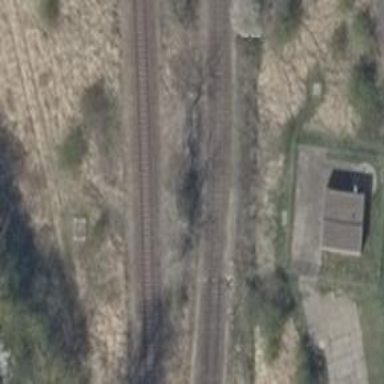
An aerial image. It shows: Railway switch with the turnout on the right side.